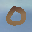
Label: 0